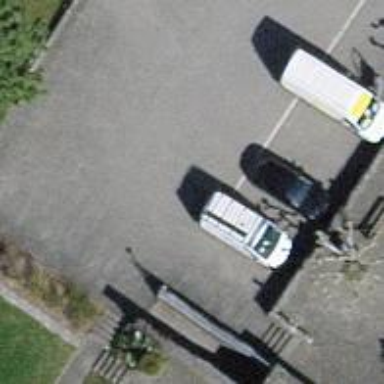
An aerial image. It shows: Emergency access point on the road.